Question: How can i do a context menu action on a particular file?
I managed to open the explorer and get the list of files through python using pywinauto.
On that file I need to perform a context menu action, is it possible through pywinauto?
'''
import pywinauto
path = "C:\Users\Vishnu\Desktop\DM-test\"
pywinauto.Application().Start(r'explorer.exe')
explorer = pywinauto.Application().Connect(path='explorer.exe')
NewWindow = explorer.Window_(top_level_only=True, active_only=True, class_name='CabinetWClass')
NewWindow.AddressBandRoot.ClickInput()
NewWindow.TypeKeys(path+'{ENTER}', with_spaces=True, set_foreground=False)
'''
The code above will open the explorer and navigate to the dir. This is the Context menu action required on the file:

I managed to find the reg value and changed my code to pass that action to the file, It works perfect!!
'pywinauto.Application().start(r'"C:\Program Files (x86)\Qualcomm\QCAT 6.x\Bin\QCAT.exe" -txt "{}"'.format(fileName))'
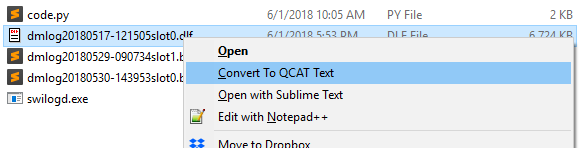
Answer: Arrgh! Nobody reads the docs... The example is provided in the main Readme: <URL>. For your case it should look like that:
'''
# no need to type the path, explorer.exe has a cmd param for that
pywinauto.Application().start(r'explorer.exe "{}"'.format(path))
# backend is important!!!
app = Application(backend="uia").connect(path="explorer.exe")
NewWindow = explorer.Window_(top_level_only=True, active_only=True, class_name='CabinetWClass')
file_item = NewWindow.ItemsView.get_item('dmlog20180517-121505slot0.dlf')
file_item.right_click_input()
app.ContextMenu["Convert to QCAT Text"].invoke()
# further actions depend on a process / dialog started...
'''
More details about backends: <URL>.